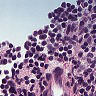
Metastatic tissue present: no